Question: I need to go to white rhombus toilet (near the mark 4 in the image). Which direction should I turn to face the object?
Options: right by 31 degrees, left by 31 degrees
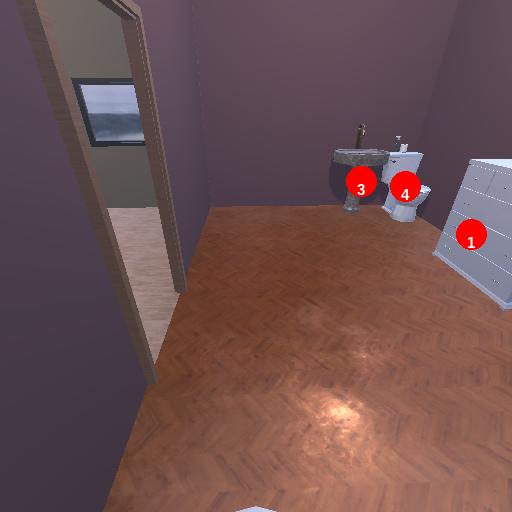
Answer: right by 31 degrees